Interaction volume radius: 10 \u00c5
Interaction volume height: 30 \u00c5
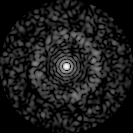
Disorder parameter: 0.8389